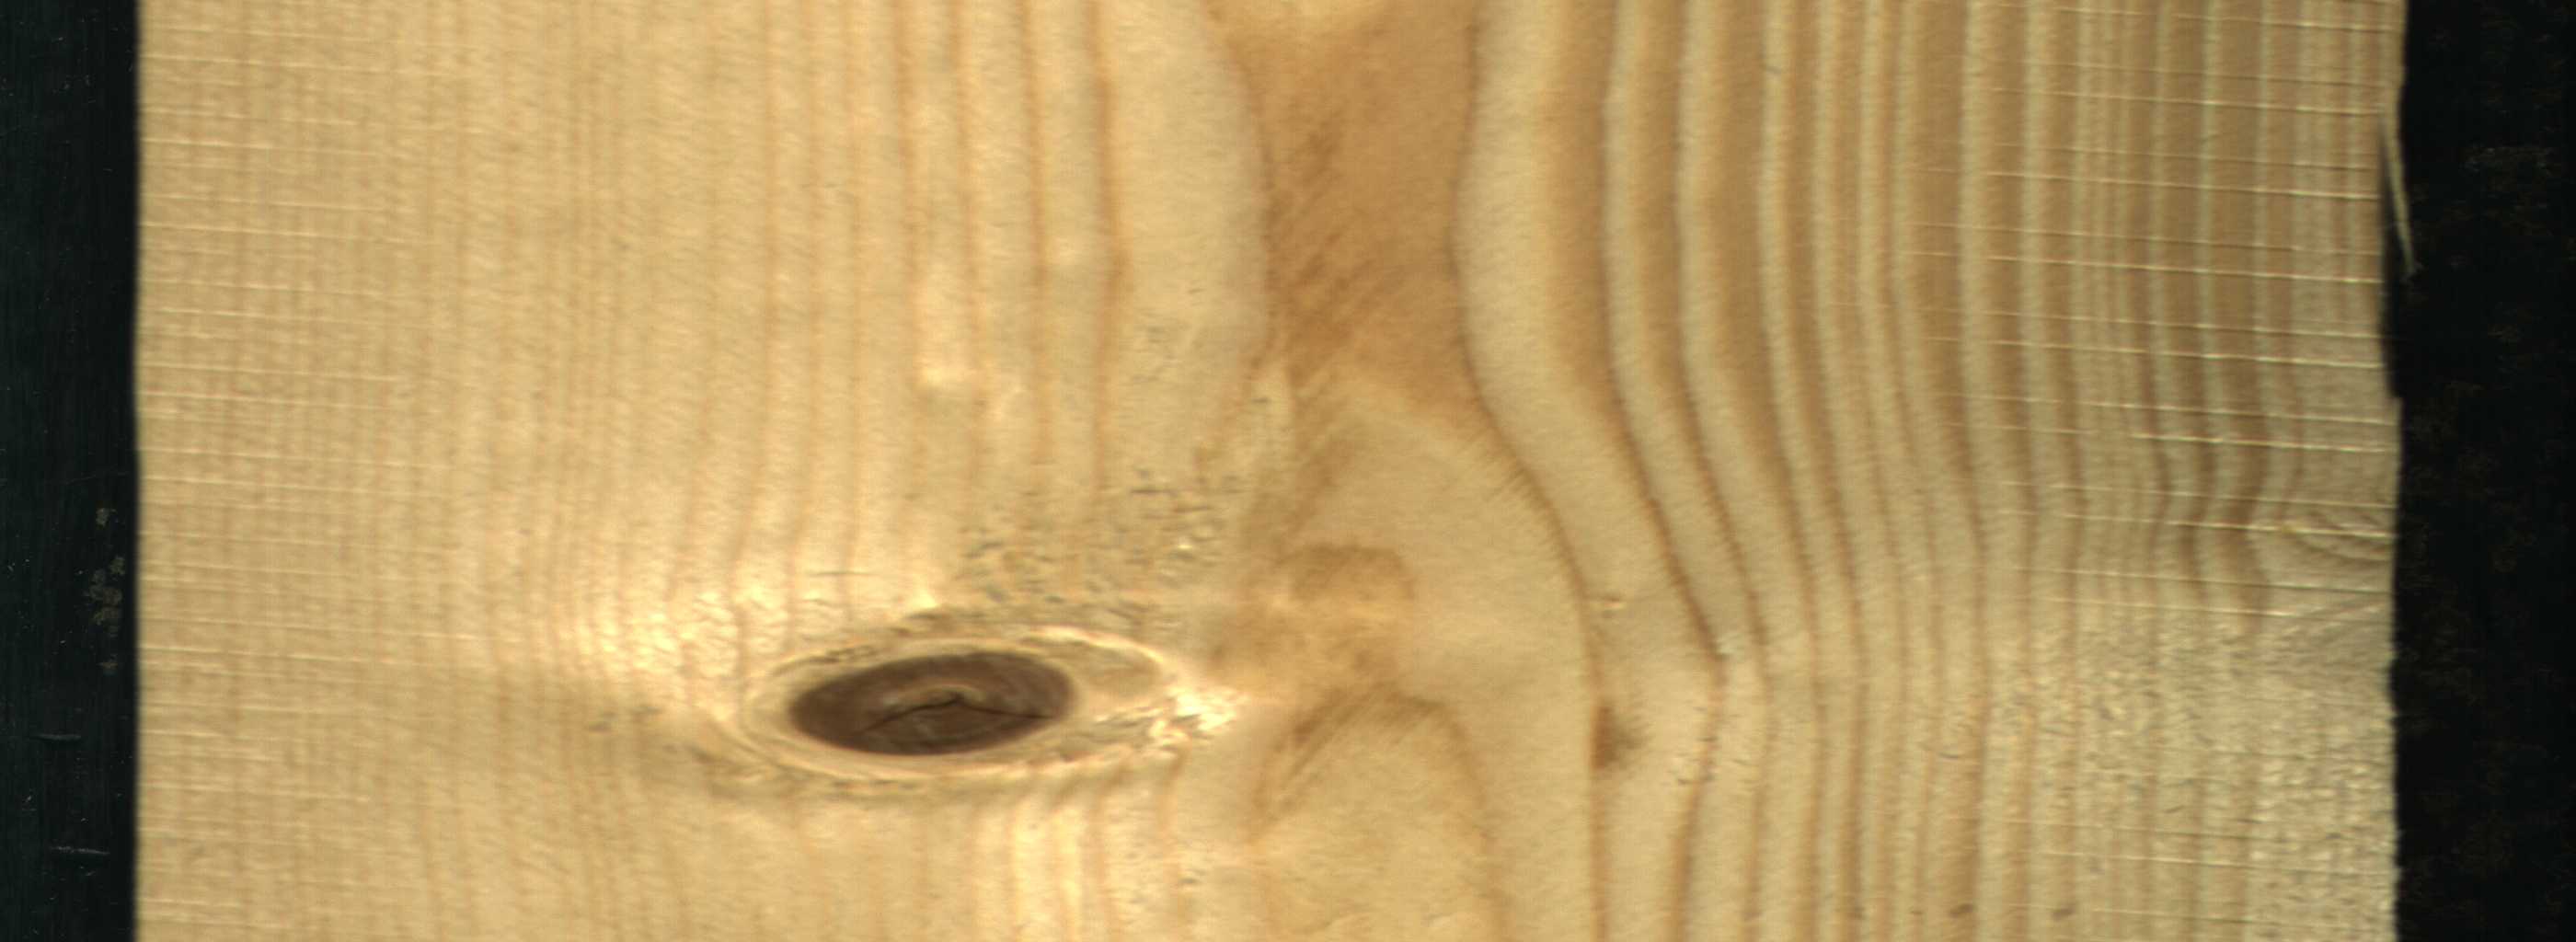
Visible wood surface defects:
Live_Knot